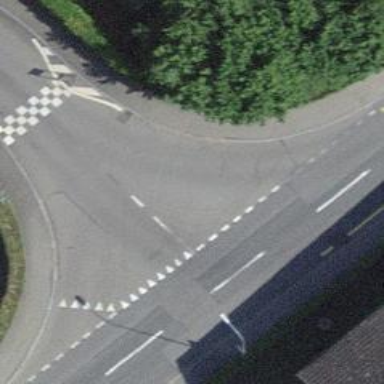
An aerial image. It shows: Kerb barrier.